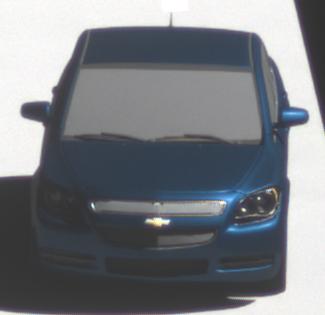
Make: Chevrolet
Model: Malibu 2.4
Detailed model: Malibu
Model produced from: 2012/07
Model produced until: 2014/08
Doors: 4
Color: blue
Road condition: dry road
Daytime: morning or afternoon
Contrast: high contrast